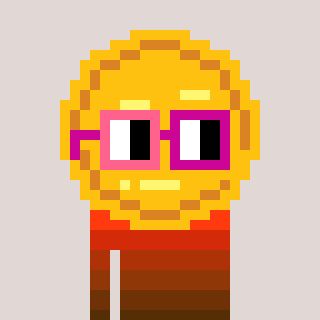
a pixel art character with square pink and red glasses, a medal-shaped head and a red-colored body on a warm background